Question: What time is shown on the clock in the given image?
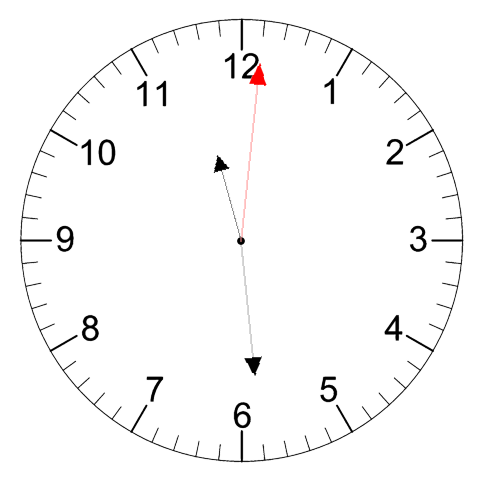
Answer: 11:29:01